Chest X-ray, PA view. Patient: 41 years old, sex M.
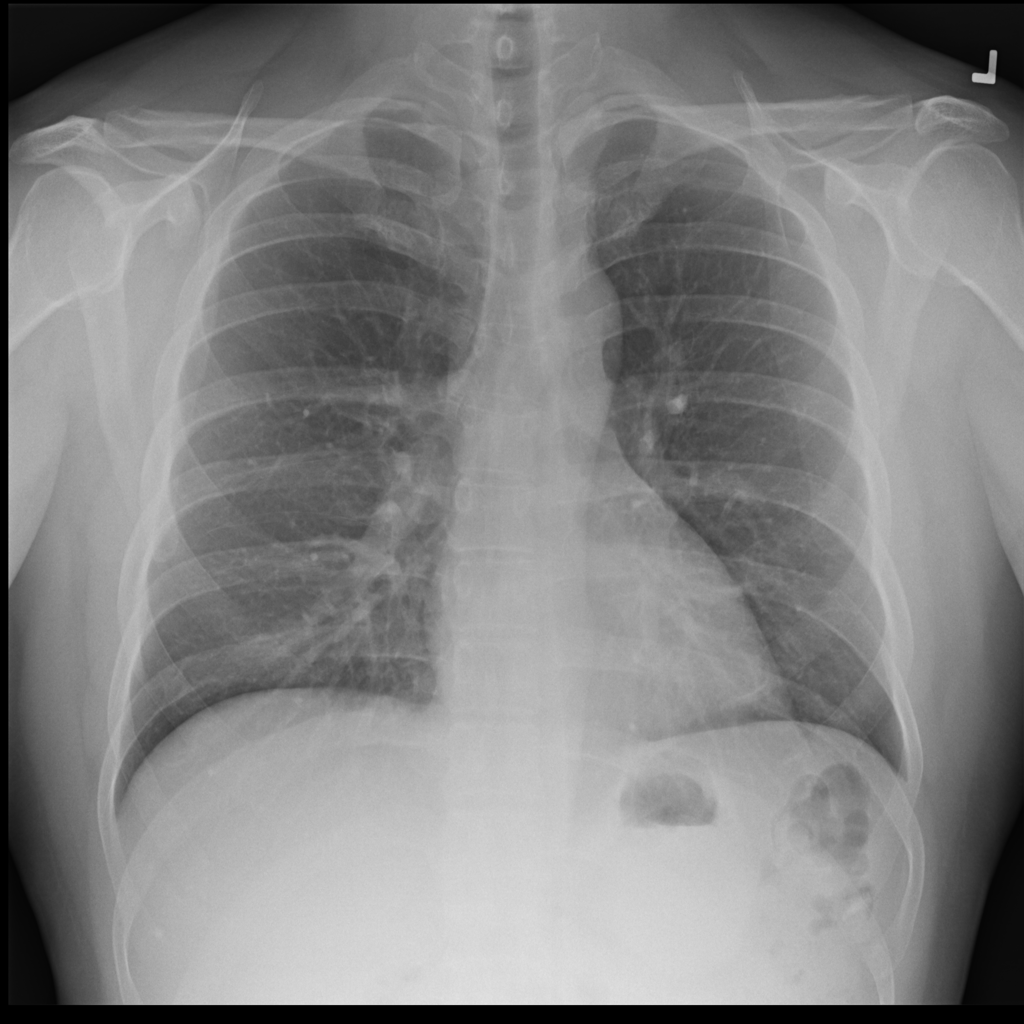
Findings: No Finding